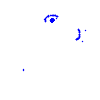
Particle: electron